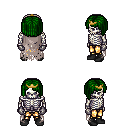
a pixel art fantasy rpg character, male body template, skeleton, gray tattered cape, gold greaves, green pageboy hairstyle, gold tiara, metal gloves, black shoes, four views (front, back, left, right), 2x2 character sprite sheet, small pixel art, hard edges, no anti-aliasing